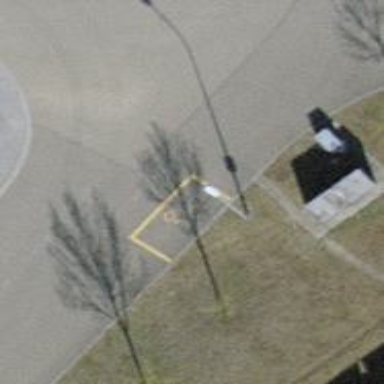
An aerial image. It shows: Disabled parking space.